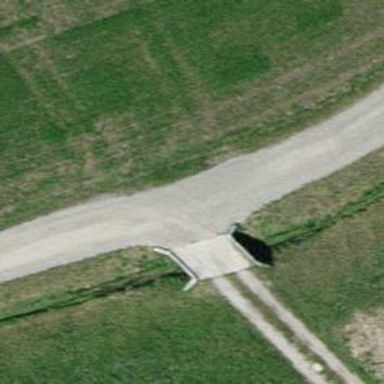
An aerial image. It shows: Pebblestone track with grade2 tracktype.